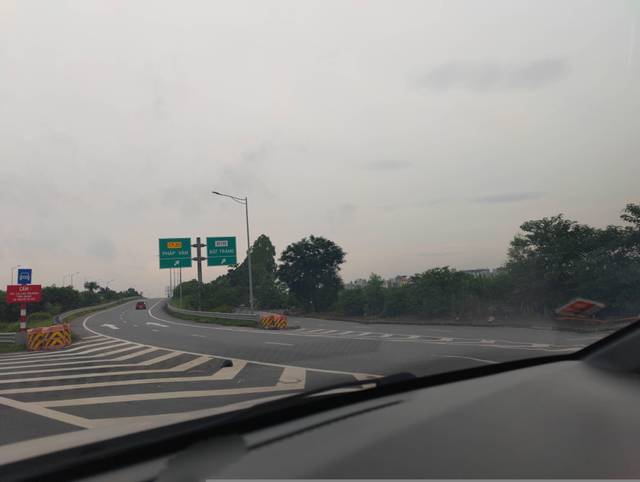
Region: Vietnam
Coordinates: 21.014, 105.916